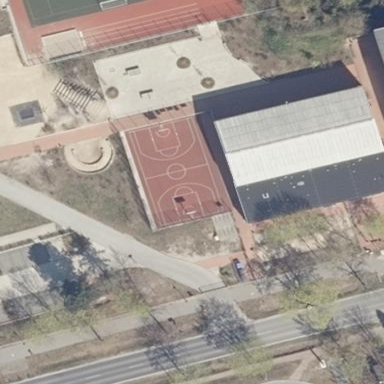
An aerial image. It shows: Basketball court in the leisure land pitch.